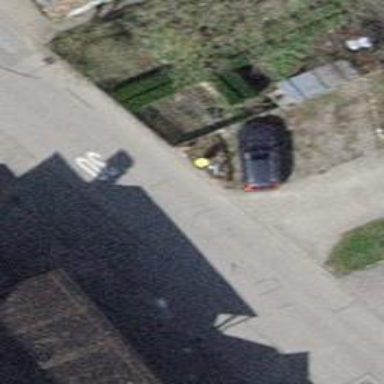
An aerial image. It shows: Post box.